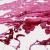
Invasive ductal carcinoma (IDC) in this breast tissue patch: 0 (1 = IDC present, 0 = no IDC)